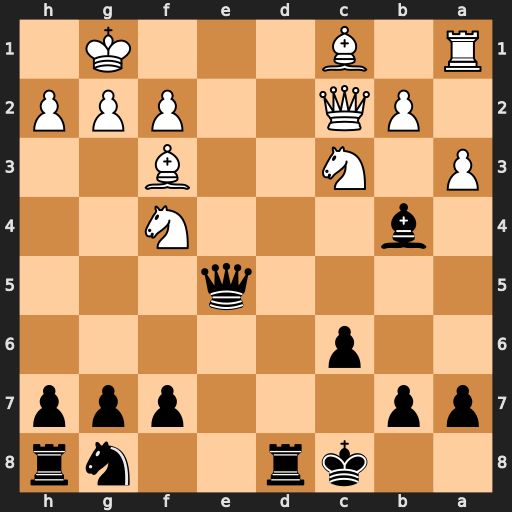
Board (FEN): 2kr2nr/pp3ppp/2p5/4q3/1b3N2/P1N2B2/1PQ2PPP/R1B3K1
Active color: b
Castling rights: -
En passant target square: -
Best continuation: Qe1#